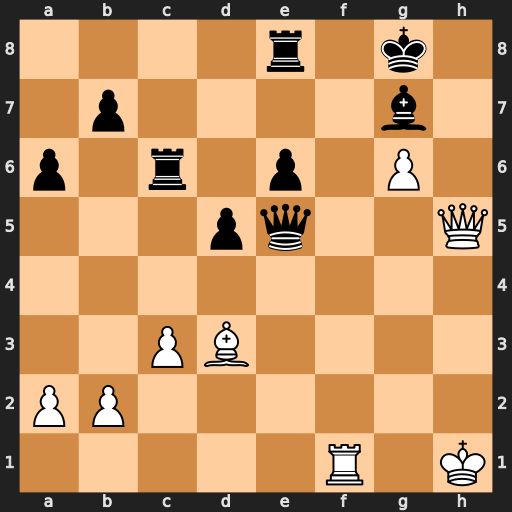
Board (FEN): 4r1k1/1p4b1/p1r1p1P1/3pq2Q/8/2PB4/PP6/5R1K
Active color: w
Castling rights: -
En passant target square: -
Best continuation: Qh7#